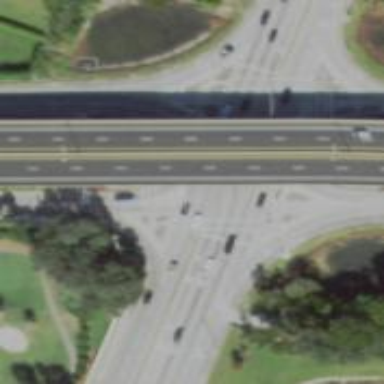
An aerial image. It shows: Primary link highway with asphalt surface.